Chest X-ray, AP view. Patient: 72 years old, sex M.
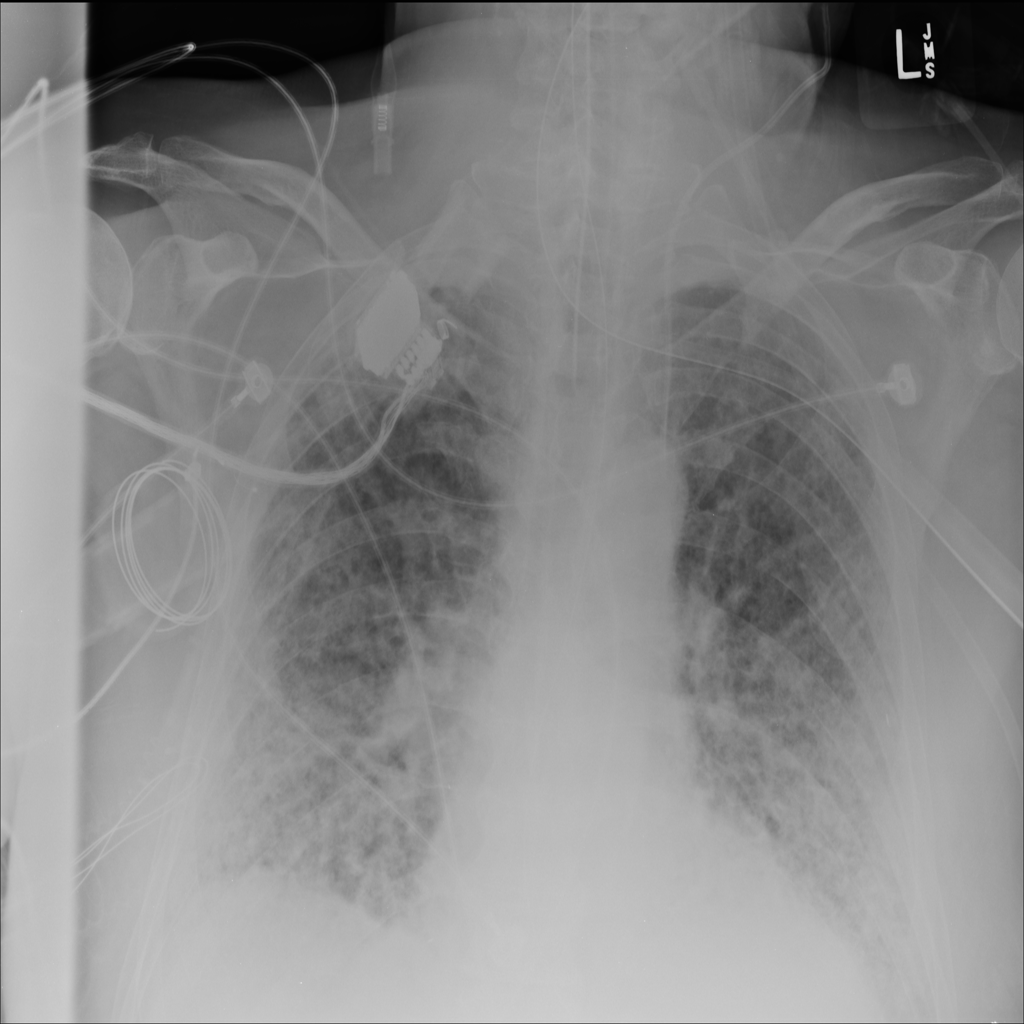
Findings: No Finding